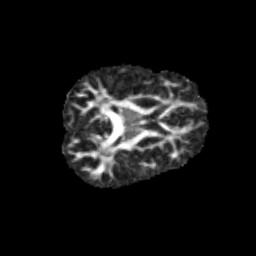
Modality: FA
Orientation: axial
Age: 13
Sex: male
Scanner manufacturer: siemens
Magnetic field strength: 3 T
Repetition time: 3.8 s
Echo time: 0.07 s